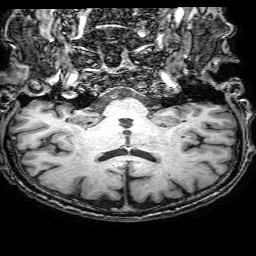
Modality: T1w
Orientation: sagittal
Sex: male
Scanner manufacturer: philips
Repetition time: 0.008119 s
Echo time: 0.00371 s